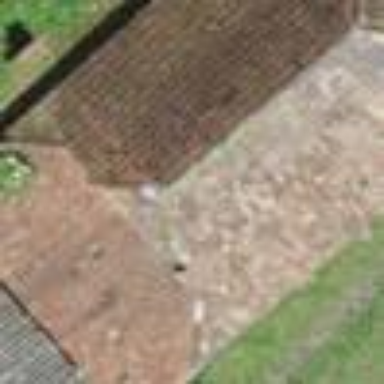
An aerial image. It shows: Rural barn.